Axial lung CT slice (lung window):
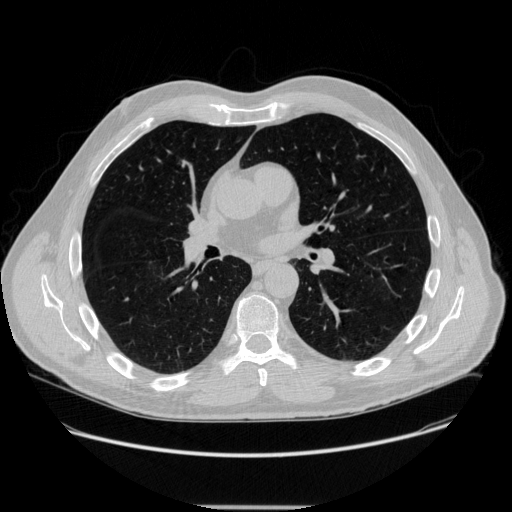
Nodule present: no